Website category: auto
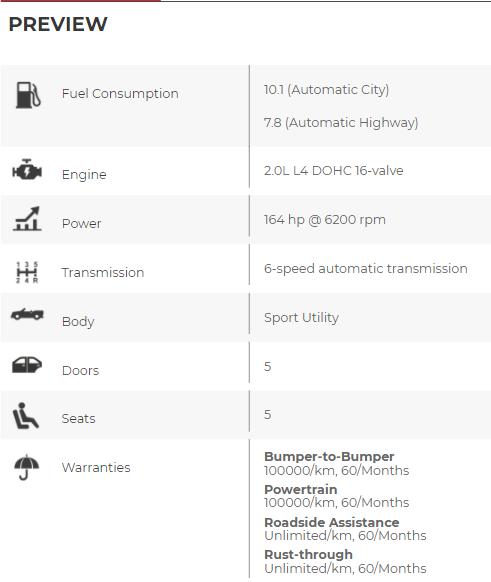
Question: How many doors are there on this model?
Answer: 5

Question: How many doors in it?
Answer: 5

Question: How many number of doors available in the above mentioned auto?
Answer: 5

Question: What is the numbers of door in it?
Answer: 5

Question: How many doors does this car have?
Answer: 5

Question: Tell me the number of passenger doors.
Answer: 5

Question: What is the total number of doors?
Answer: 5

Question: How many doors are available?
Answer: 5

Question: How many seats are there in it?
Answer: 5

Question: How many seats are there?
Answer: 5

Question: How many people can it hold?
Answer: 5

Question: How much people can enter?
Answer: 5

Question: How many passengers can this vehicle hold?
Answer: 5

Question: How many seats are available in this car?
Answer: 5

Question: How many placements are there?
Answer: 5

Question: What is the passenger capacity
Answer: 5

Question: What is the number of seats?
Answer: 5

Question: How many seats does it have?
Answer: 5

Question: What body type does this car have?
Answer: Sport Utility

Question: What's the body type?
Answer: Sport Utility

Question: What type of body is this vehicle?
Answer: Sport Utility

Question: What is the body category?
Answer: Sport Utility

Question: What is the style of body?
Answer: Sport Utility

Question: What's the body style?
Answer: Sport Utility

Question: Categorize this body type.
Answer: Sport Utility

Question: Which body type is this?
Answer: Sport Utility

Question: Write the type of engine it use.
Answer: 2.0L L4 DOHC 16-valve

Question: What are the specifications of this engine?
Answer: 2.0L L4 DOHC 16-valve

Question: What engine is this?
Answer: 2.0L L4 DOHC 16-valve

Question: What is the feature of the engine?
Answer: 2.0L L4 DOHC 16-valve

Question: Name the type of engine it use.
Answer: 2.0L L4 DOHC 16-valve

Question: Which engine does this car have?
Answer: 2.0L L4 DOHC 16-valve

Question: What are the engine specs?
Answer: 2.0L L4 DOHC 16-valve

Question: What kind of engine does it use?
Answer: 2.0L L4 DOHC 16-valve

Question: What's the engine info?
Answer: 2.0L L4 DOHC 16-valve

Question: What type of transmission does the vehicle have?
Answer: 6-speed automatic transmission

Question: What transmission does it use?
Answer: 6-speed automatic transmission

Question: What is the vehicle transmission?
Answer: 6-speed automatic transmission

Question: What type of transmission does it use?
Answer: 6-speed automatic transmission

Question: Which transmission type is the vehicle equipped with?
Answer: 6-speed automatic transmission

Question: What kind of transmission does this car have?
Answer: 6-speed automatic transmission

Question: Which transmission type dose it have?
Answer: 6-speed automatic transmission

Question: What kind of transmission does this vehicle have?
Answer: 6-speed automatic transmission

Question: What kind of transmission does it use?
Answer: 6-speed automatic transmission

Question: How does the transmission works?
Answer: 6-speed automatic transmission

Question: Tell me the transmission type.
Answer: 6-speed automatic transmission

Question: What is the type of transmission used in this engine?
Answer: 6-speed automatic transmission

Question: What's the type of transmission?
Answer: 6-speed automatic transmission

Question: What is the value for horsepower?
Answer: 164 hp @ 6200 rpm

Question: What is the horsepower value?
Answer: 164 hp @ 6200 rpm

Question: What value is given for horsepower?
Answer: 164 hp @ 6200 rpm

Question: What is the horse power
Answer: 164 hp @ 6200 rpm

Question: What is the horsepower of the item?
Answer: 164 hp @ 6200 rpm

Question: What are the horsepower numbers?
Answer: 164 hp @ 6200 rpm

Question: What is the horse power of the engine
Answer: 164 hp @ 6200 rpm

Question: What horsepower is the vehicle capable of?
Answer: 164 hp @ 6200 rpm

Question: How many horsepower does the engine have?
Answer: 164 hp @ 6200 rpm

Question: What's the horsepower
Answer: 164 hp @ 6200 rpm

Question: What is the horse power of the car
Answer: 164 hp @ 6200 rpm

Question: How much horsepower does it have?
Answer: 164 hp @ 6200 rpm

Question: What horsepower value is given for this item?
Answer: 164 hp @ 6200 rpm

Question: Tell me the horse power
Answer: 164 hp @ 6200 rpm

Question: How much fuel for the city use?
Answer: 10.1 (Automatic City)

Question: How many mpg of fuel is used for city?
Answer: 10.1 (Automatic City)